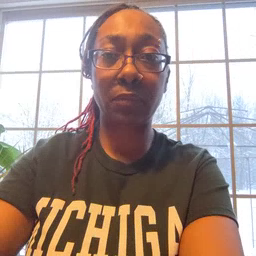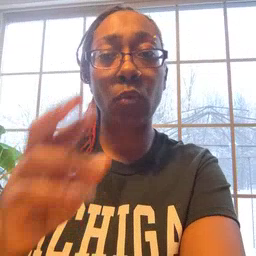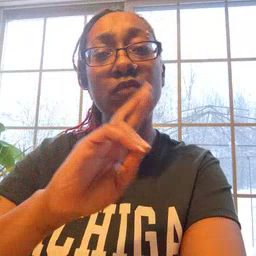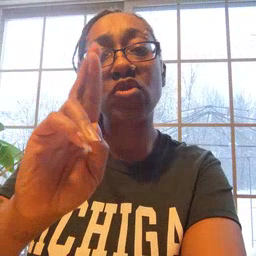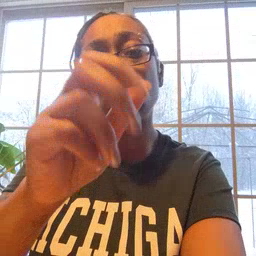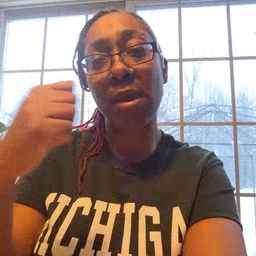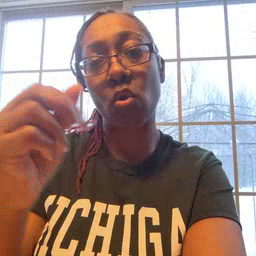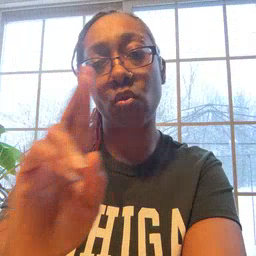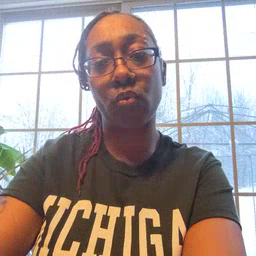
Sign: refrigerator